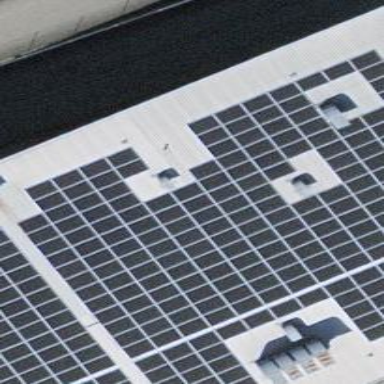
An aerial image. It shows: Solar power generator using photovoltaic method with solar photovoltaic panel types.